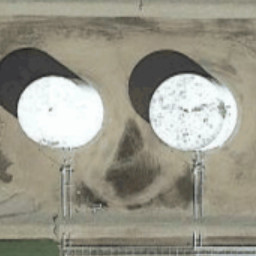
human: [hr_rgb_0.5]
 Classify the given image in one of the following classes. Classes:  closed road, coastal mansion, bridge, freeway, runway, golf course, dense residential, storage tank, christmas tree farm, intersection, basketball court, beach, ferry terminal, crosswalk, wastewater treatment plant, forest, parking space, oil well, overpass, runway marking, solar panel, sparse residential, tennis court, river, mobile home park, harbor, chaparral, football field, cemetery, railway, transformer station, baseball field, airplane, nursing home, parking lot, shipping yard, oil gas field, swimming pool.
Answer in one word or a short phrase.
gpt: storage tank